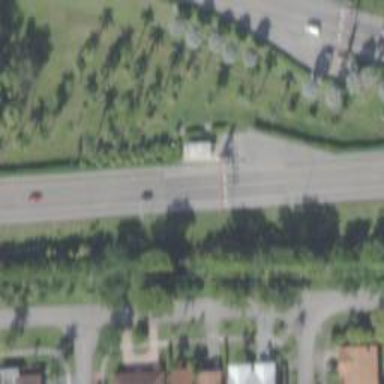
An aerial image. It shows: Toll gantry on the road.